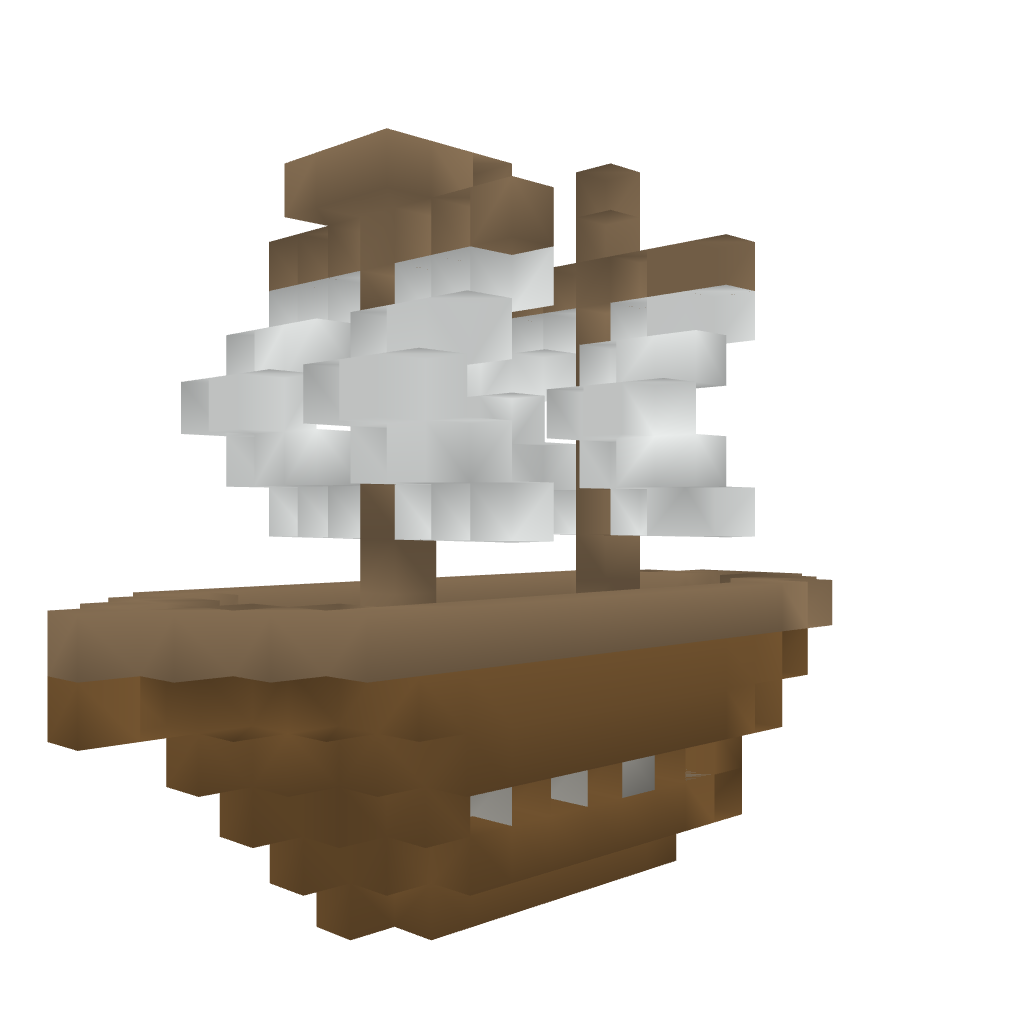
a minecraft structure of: small boat